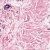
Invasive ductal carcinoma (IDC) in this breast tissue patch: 0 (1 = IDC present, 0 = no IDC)